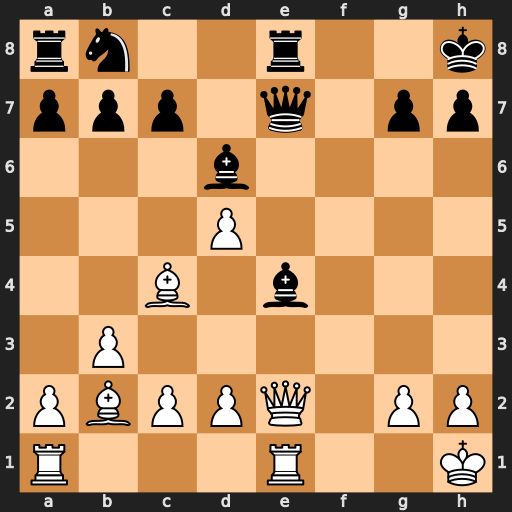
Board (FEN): rn2r2k/ppp1q1pp/3b4/3P4/2B1b3/1P6/PBPPQ1PP/R3R2K
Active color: w
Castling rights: -
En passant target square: -
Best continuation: Qg4 Qf7 Rxe4 Rxe4 Qxe4